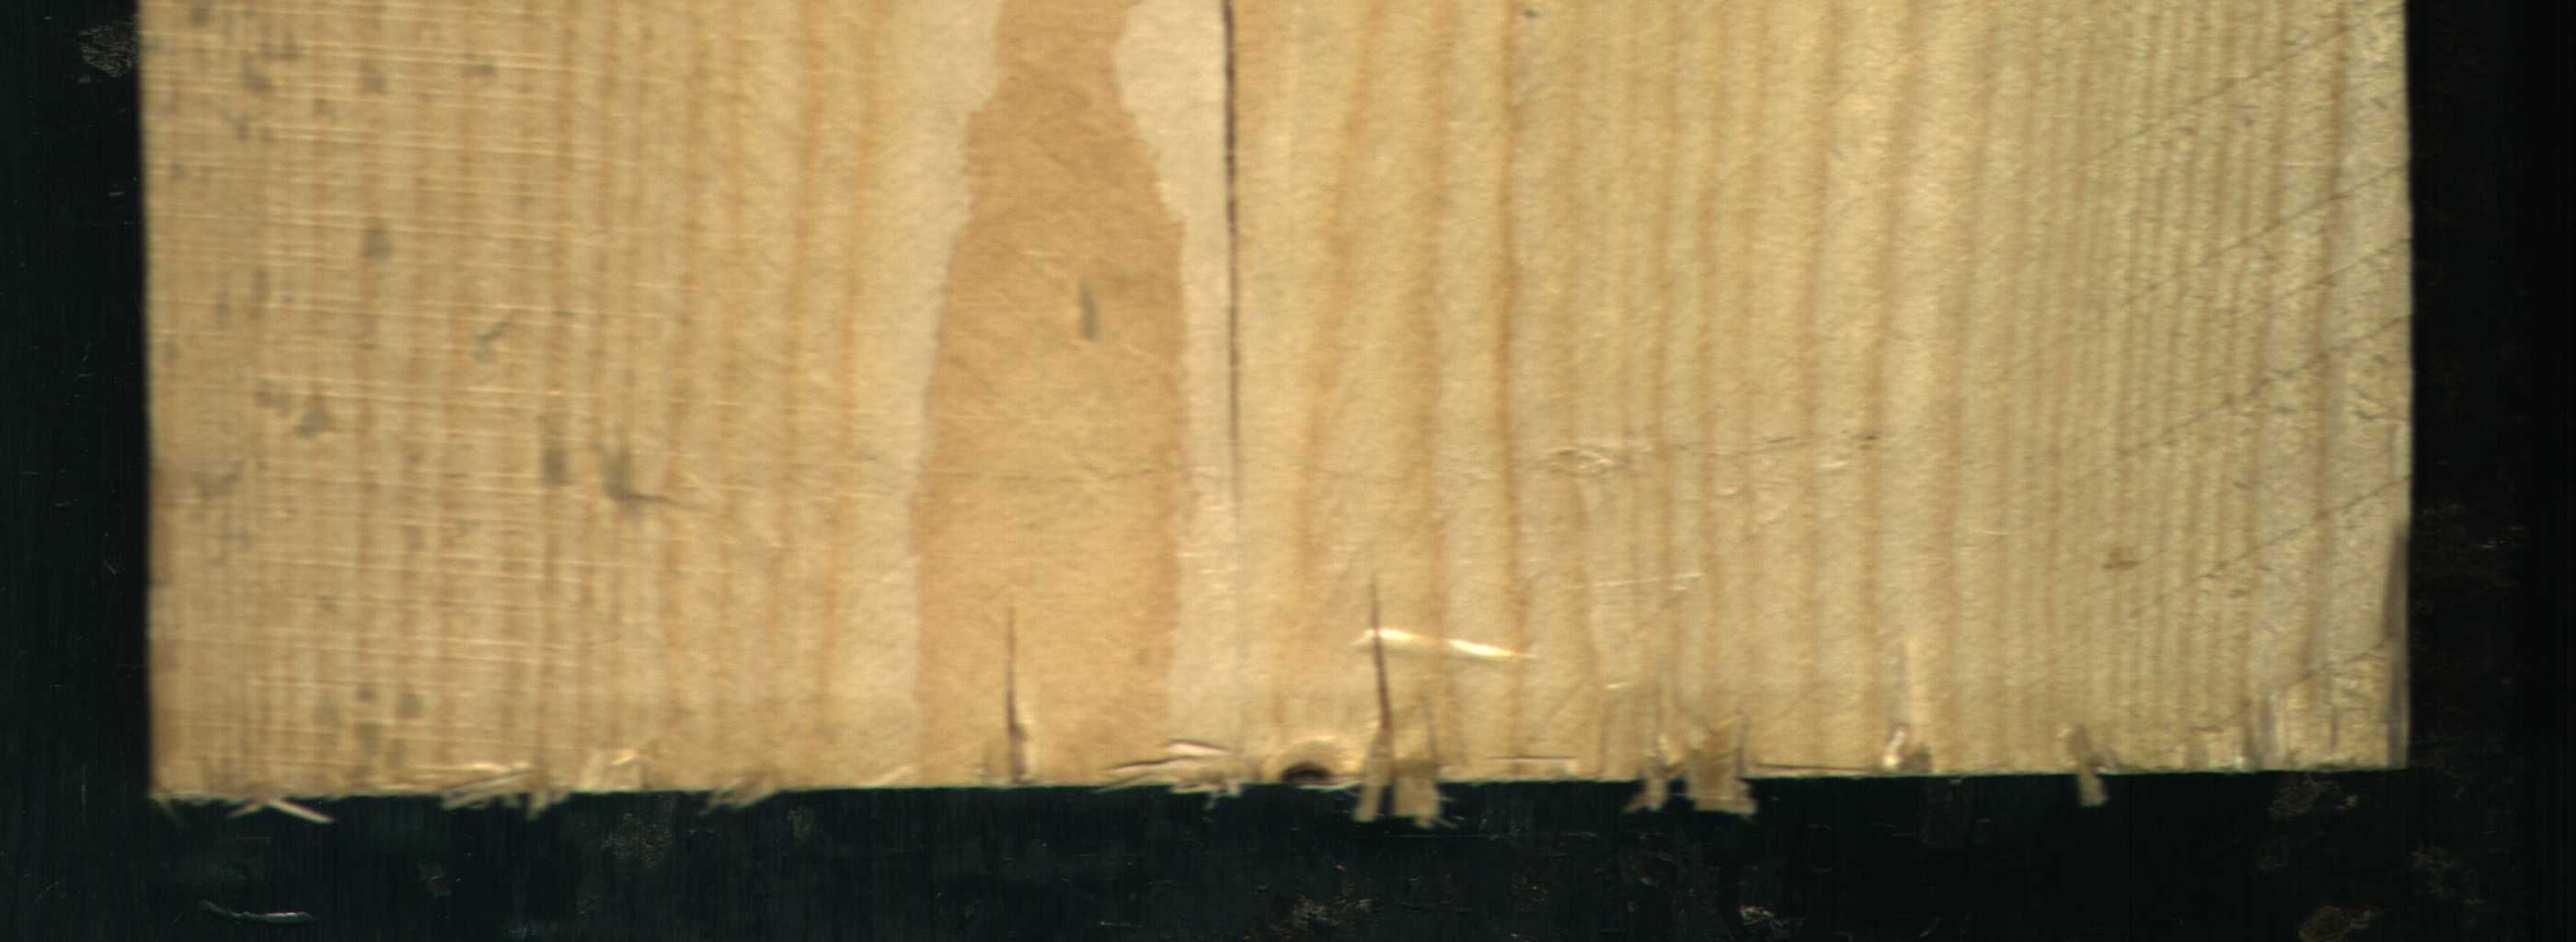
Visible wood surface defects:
Crack
Crack
Crack
Dead_Knot